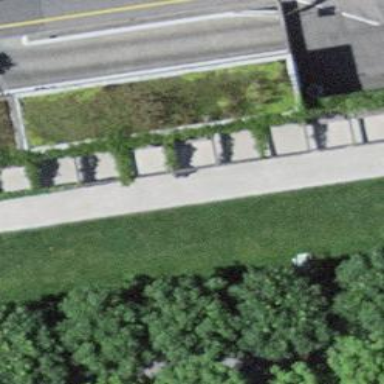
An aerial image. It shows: Brown bench.